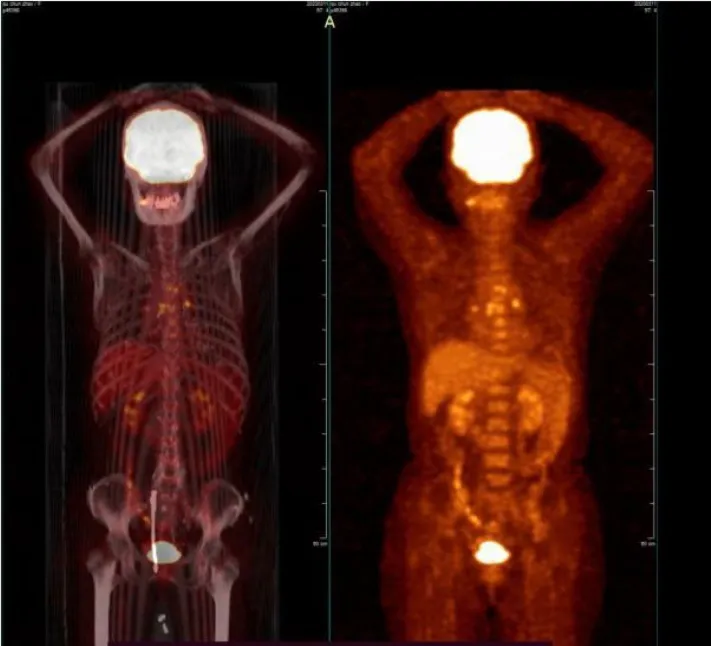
PET-CT before treatment showed that the mass was located in the cervix.
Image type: radiology (pet)